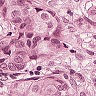
Metastatic tissue present: yes